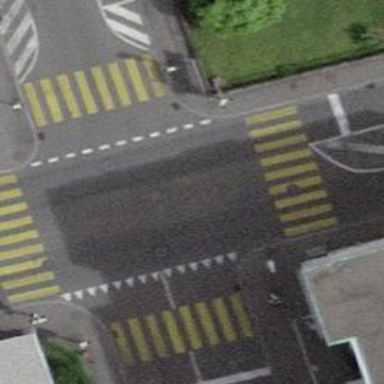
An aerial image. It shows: Road with traffic signals.